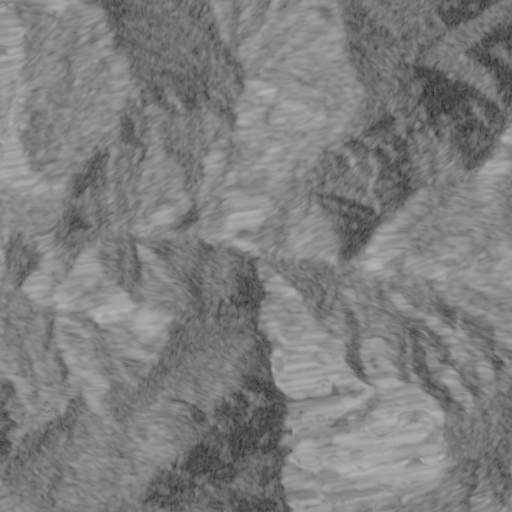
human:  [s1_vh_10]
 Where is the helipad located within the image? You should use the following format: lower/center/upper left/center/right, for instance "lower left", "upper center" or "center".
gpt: The helipad is located in the upper right of the image.
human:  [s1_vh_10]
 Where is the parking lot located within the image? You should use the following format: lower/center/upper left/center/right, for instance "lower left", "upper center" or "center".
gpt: The parking lot is located in the center right of the image.
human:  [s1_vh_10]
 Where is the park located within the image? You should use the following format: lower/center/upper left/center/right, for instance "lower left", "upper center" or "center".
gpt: There is no park in the image.

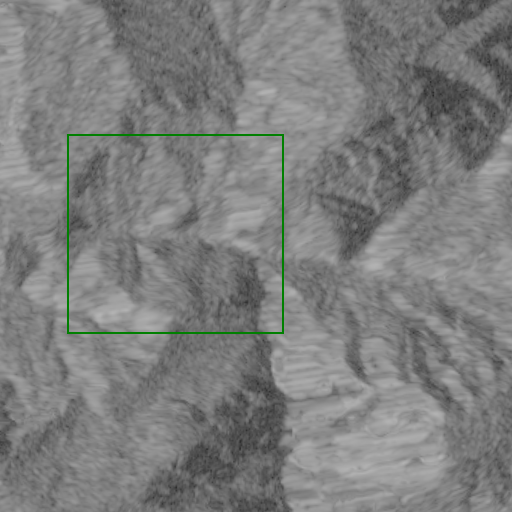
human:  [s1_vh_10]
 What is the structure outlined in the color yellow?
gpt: There is no yellow outline.
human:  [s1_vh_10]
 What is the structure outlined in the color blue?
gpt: There is no structure outlined in blue.